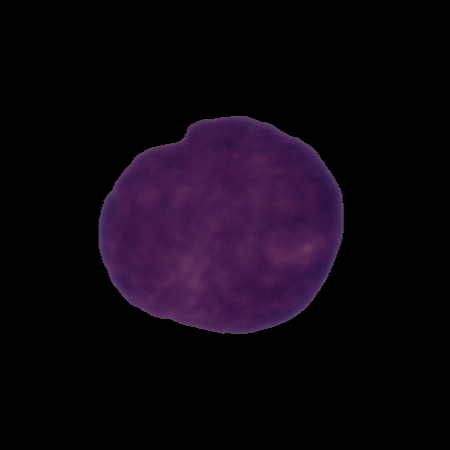
Label: cancer